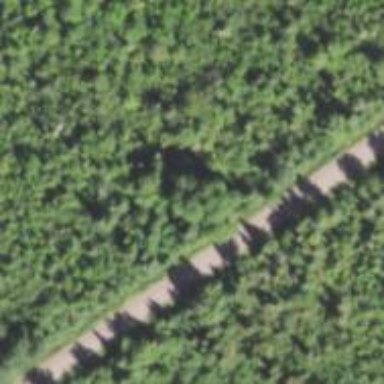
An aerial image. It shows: Abandoned railway adjacent to unclassified road.